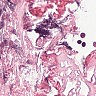
Metastatic tissue present: no